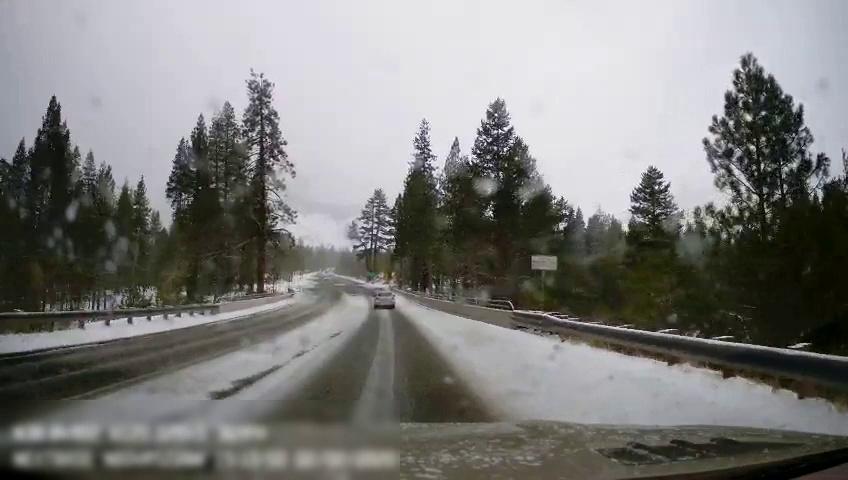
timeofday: Day
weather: Snowy
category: Drivable Space
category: Vehicles | SUV
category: Lanes | Opposite Lane
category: Traffic | Signs